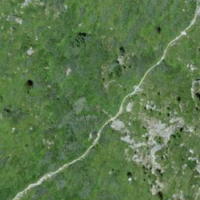
EUNIS habitat code: 26
Species observed at this site:
Apis mellifera